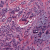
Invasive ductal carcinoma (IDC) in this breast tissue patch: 1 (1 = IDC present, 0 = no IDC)